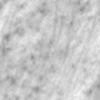
Label: change